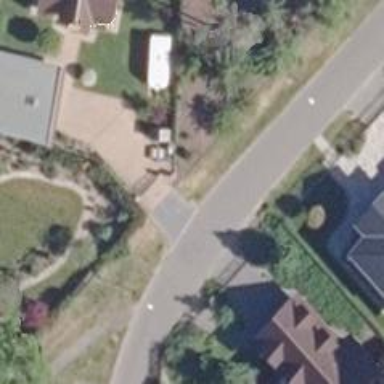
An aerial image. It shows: Residential road with asphalt surface.